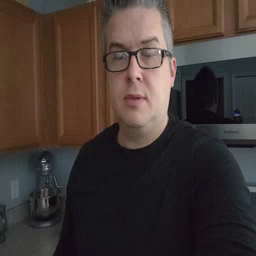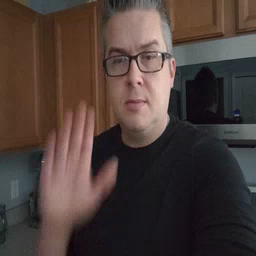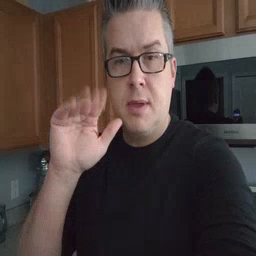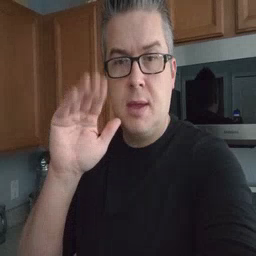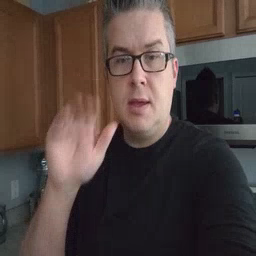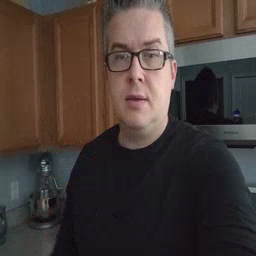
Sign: bye